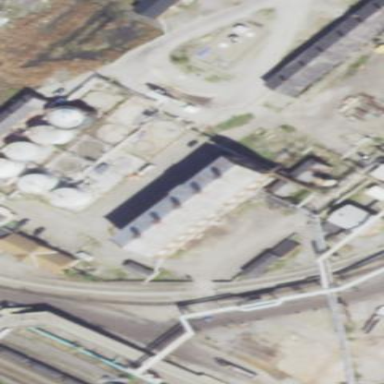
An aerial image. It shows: Industrial building.